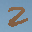
Label: 2